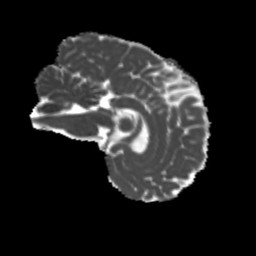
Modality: MD
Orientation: sagittal
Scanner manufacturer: siemens
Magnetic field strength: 3 T
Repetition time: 4 s
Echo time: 0.0594 s